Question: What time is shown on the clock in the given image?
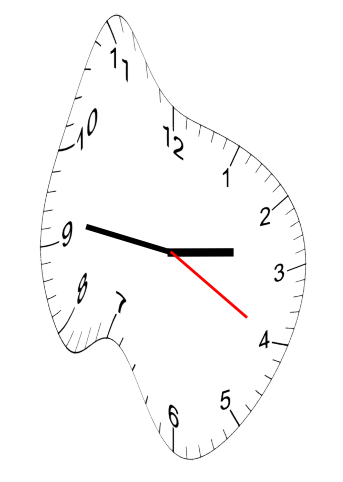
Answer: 02:46:20